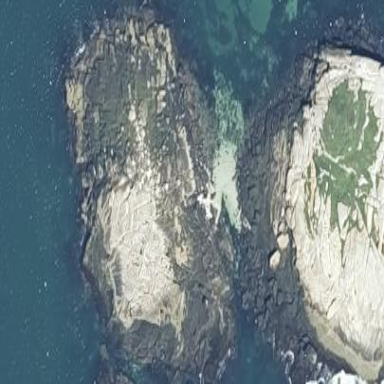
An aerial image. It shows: Islet located along the natural coastline.